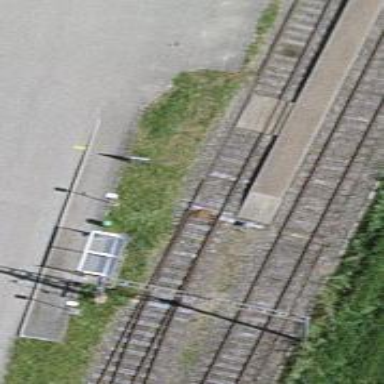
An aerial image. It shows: Railway switch.